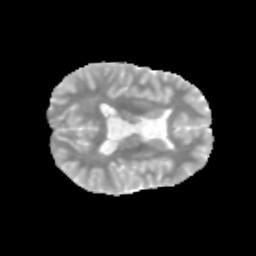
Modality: MD
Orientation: axial
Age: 12
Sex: male
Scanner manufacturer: siemens
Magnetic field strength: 3 T
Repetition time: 3.8 s
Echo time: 0.07 s